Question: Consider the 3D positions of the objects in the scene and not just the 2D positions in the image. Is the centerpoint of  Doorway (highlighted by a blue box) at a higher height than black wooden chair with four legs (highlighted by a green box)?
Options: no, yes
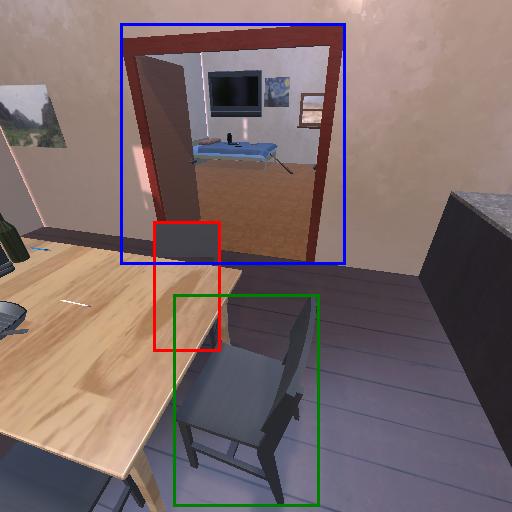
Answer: no